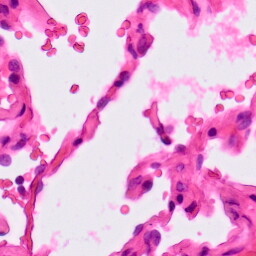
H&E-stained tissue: Lung